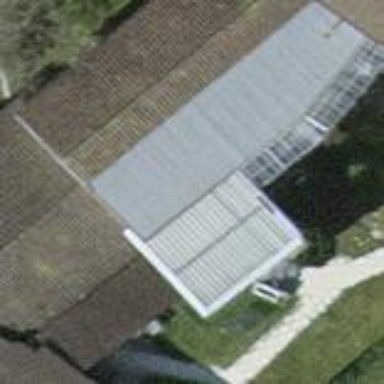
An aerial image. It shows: View of roof of building.